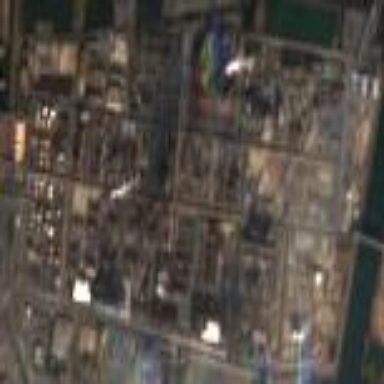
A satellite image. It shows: Industrial area designated for petrochemical activities.